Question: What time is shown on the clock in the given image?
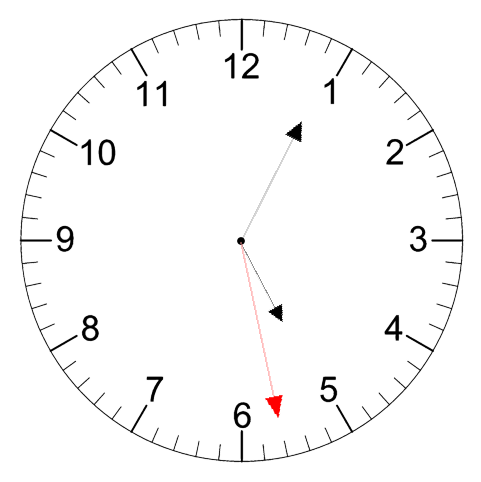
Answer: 05:04:28